Aerial crown-view tile of a tropical tree (Barro Colorado Island, Panama), acquired 20250512:
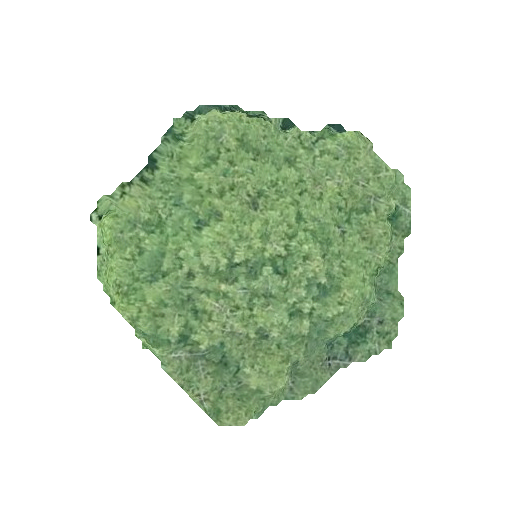
Species: Virola surinamensis
GBIF accepted scientific name: Virola surinamensis
Crown area: 106.185 m²